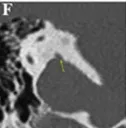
Coronal plane.
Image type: radiology (ct)